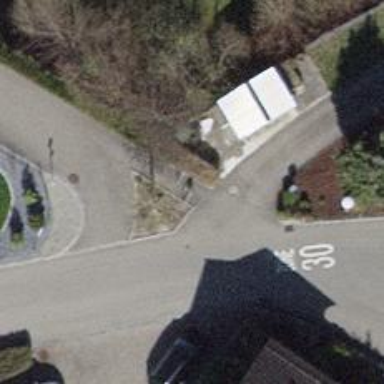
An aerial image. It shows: Cycle barrier.